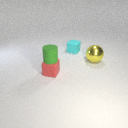
small cyan rubber cube behind small red rubber cube